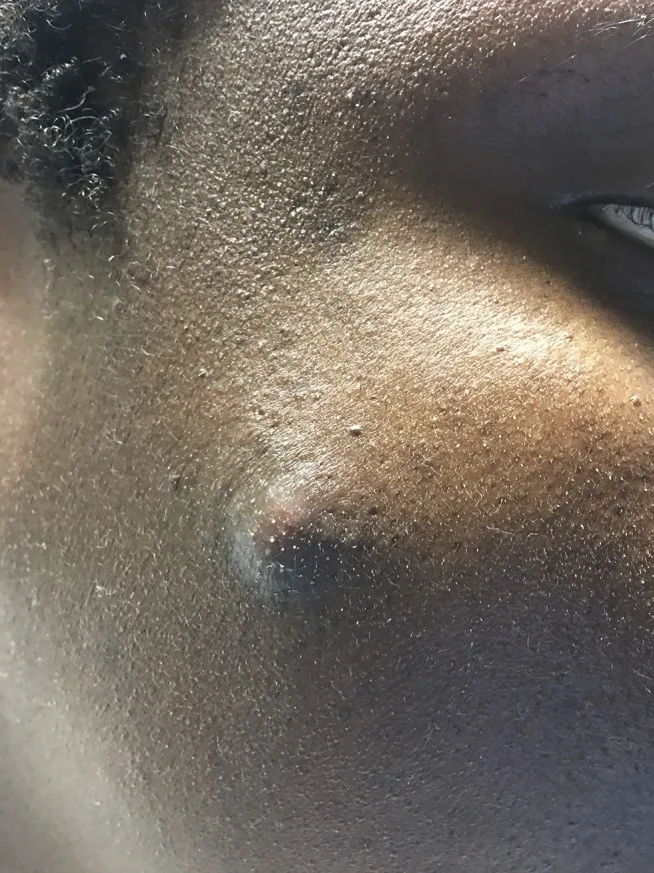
Right cheek cutaneous nodule, 1 x 1 cm. This figure appears in color at www. ajtmh. org.
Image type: medical_photograph (skin_photograph)